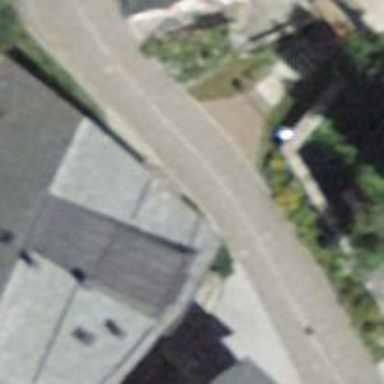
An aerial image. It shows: Residential road with cobblestone surface.